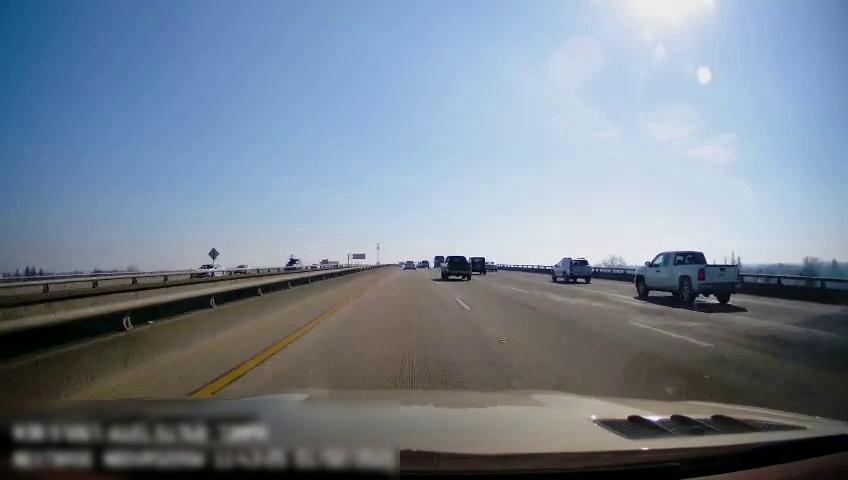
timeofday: Day
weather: Sunny
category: Drivable Space
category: Vehicles | Car
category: Vehicles | Truck
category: Drivable Space
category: Vehicles | Car
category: Vehicles | Truck
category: Vehicles | Truck
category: Vehicles | SUV
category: Vehicles | Car
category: Vehicles | SUV
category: Vehicles | Car
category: Lanes | Current Lane
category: Lanes | Current Lane
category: Lanes | Current Lane
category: Traffic | Signs
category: Traffic | Signs